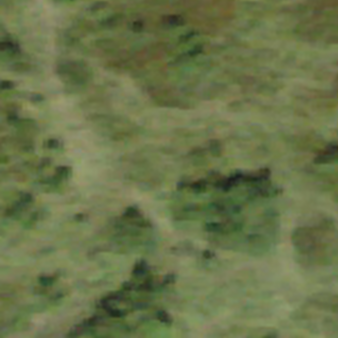
Label: other